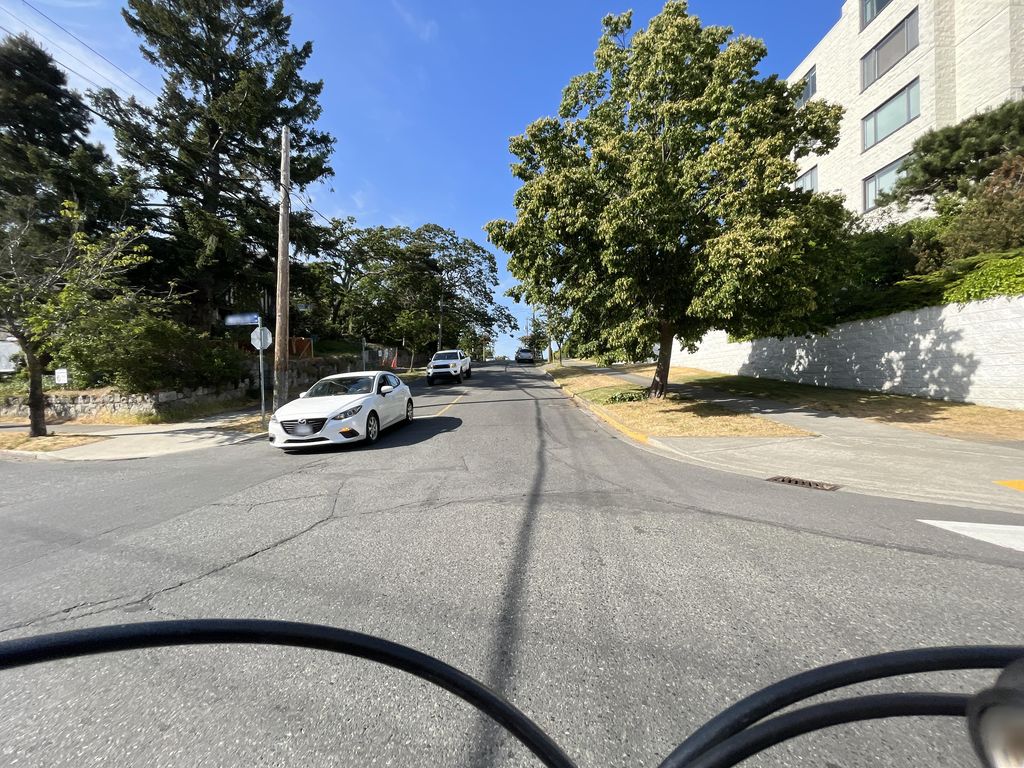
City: victoria